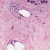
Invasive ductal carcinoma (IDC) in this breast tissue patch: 1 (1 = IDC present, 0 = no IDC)